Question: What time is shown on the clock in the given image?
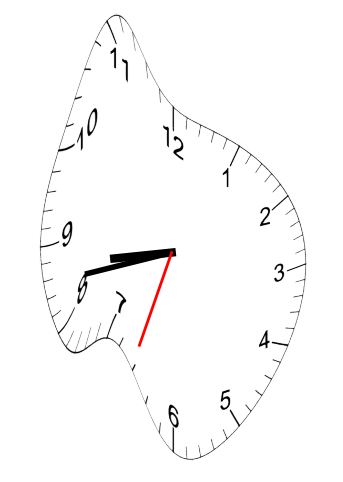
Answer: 08:42:33